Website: ulta-beauty
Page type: customer-info-address
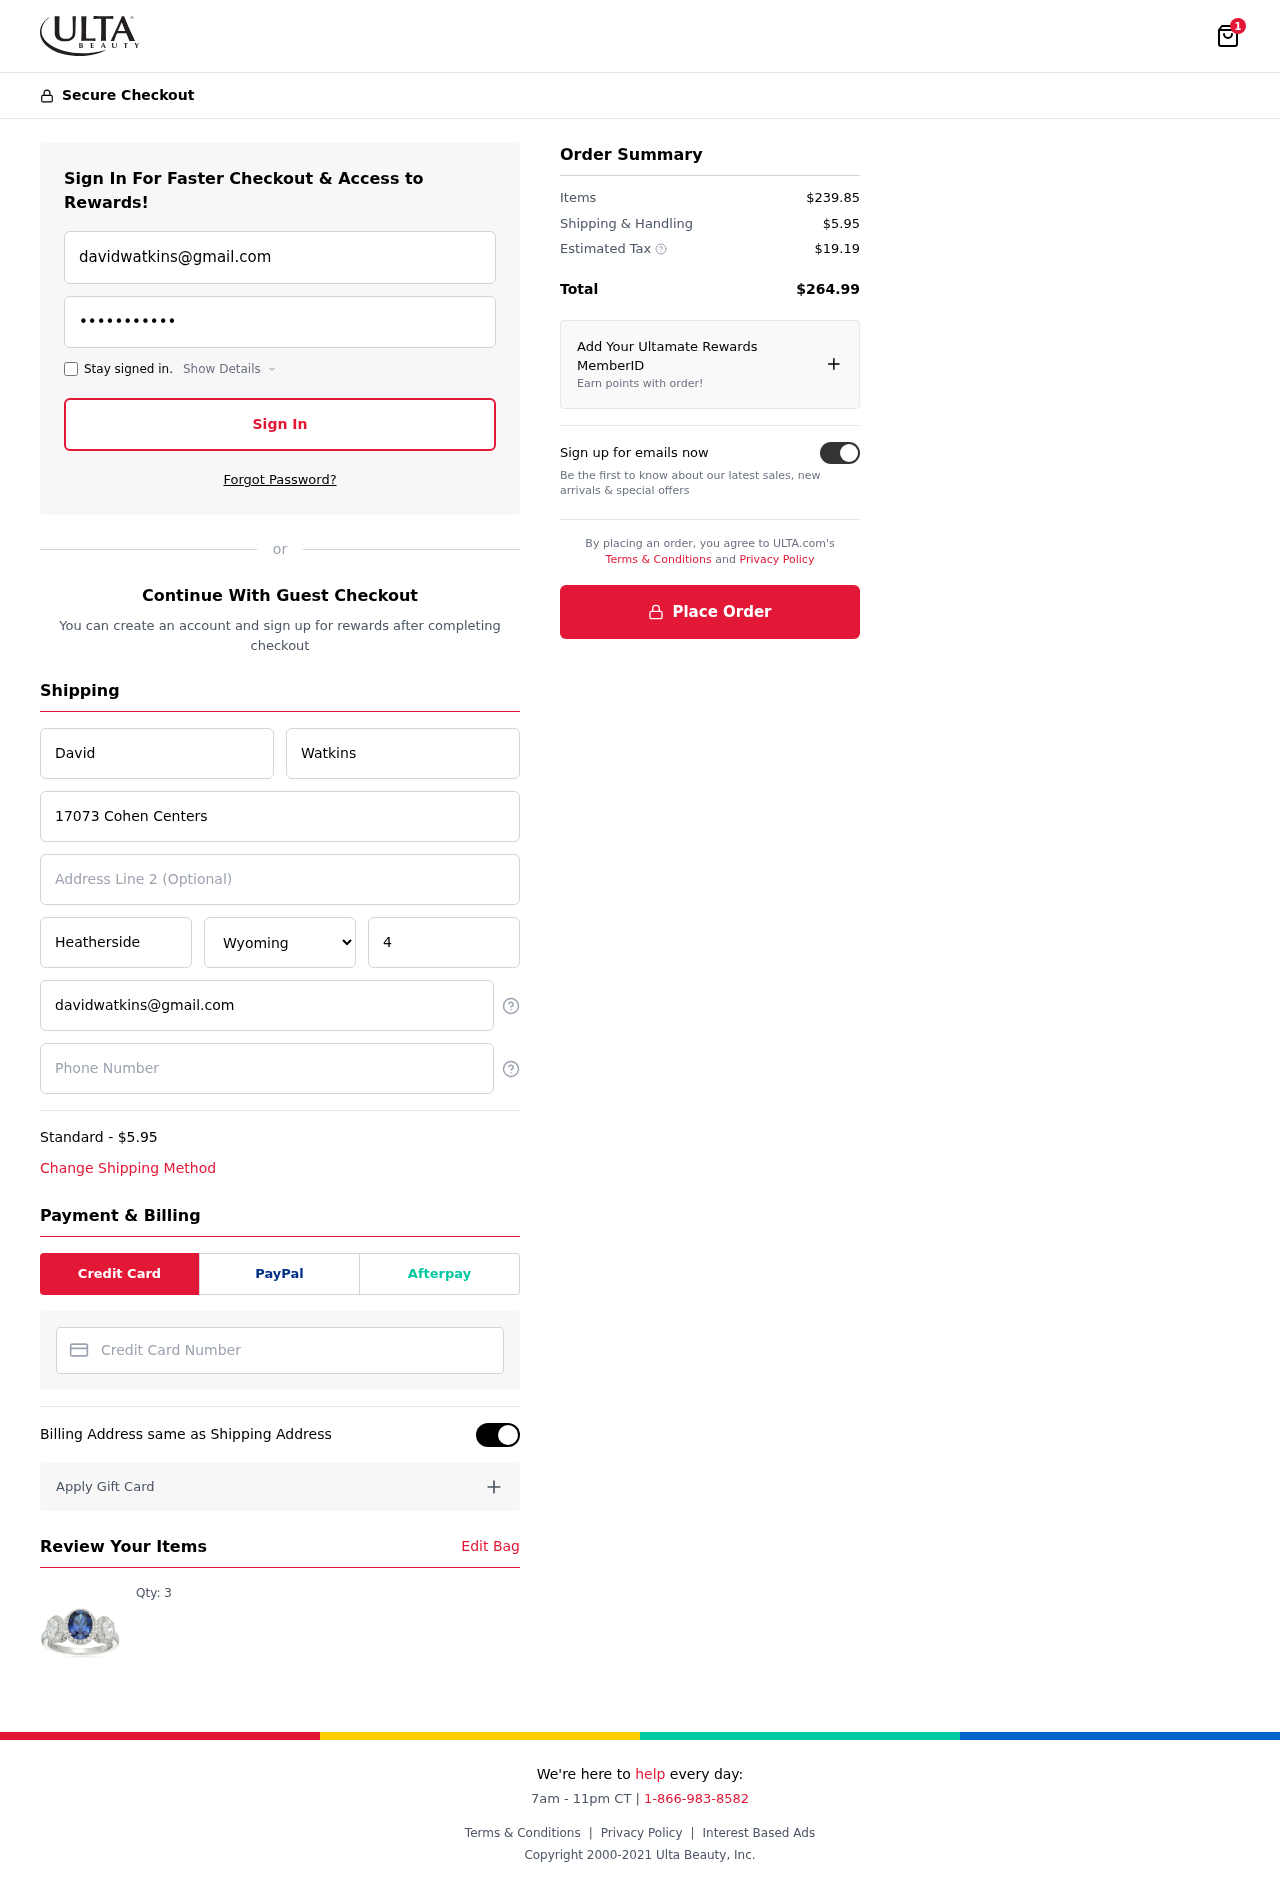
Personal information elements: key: PII_CARD_NUMBER
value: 6011 2875 1752 5157
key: PII_CITY
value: Heatherside
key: PII_EMAIL
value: davidwatkins@gmail.com
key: PII_FIRSTNAME
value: David
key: PII_LASTNAME
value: Watkins
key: PII_PHONE
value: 4988485117
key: PII_POSTCODE
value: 41932
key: PII_STATE
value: Wyoming
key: PII_STREET
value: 17073 Cohen Centers
Product elements: key: PRODUCT1_QUANTITY
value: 3
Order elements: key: ORDER_NUM_ITEMS
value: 1
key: ORDER_SHIPPING_COST
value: $5.95
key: ORDER_ITEMS_TOTAL
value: $239.85
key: ORDER_SHIPPING_COST2
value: $5.95
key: ORDER_TAX
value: $19.19
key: ORDER_TOTAL
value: $264.99